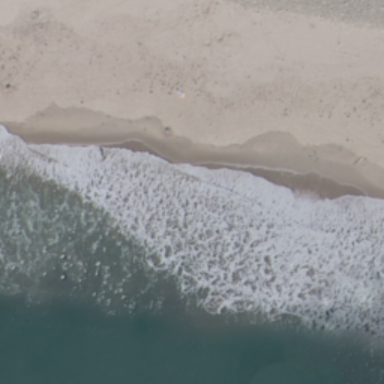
This is a beach with blue-green waters and sand .